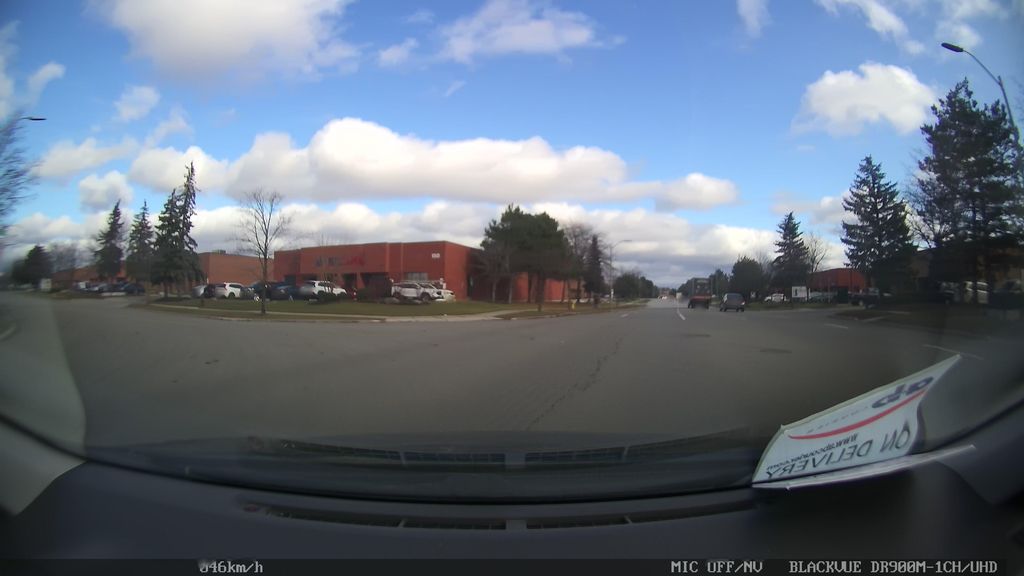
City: toronto